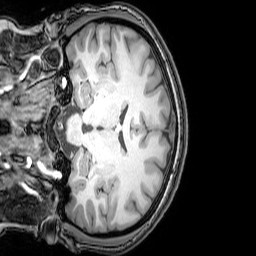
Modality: T1w
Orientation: coronal
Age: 22
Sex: female
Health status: healthy
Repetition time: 0.081 s
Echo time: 0.037 s